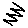
Label: zigzag